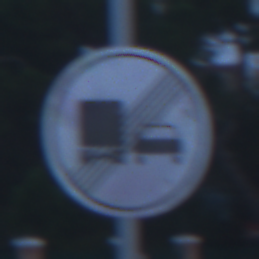
Verkehrszeichen: EndeUeberholverbotKraftfahrzeuge
Umgebung: Outdoor, Urban
Tageszeit: Dawn
Wetter: PartlyCloudy
Licht: Natural
Jahreszeit: NotSpecified
Kontrast: LowContrast